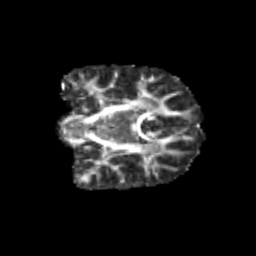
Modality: FA
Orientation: coronal
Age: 9
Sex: female
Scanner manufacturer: siemens
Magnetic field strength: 3 T
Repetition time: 3.8 s
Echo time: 0.07 s